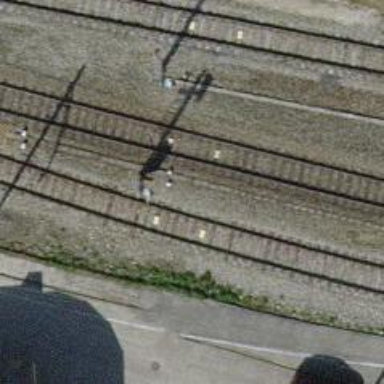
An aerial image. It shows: Railway signal.